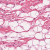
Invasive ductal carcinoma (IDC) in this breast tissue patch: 0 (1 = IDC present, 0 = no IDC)